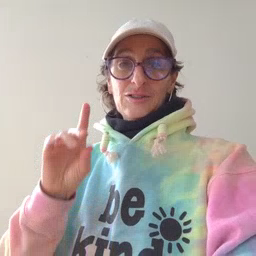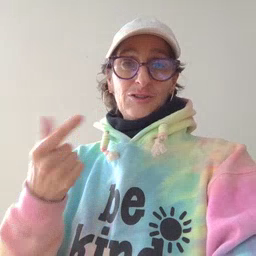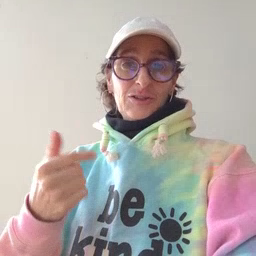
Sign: dog